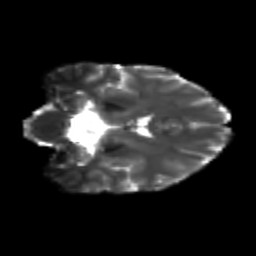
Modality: T2w
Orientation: coronal
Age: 21
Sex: female
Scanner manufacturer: siemens
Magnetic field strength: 3 T
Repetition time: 3.5 s
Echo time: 0.104 s